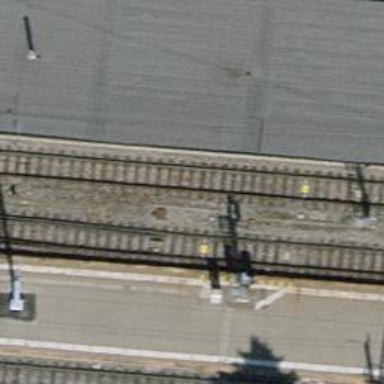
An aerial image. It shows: Railway signal.